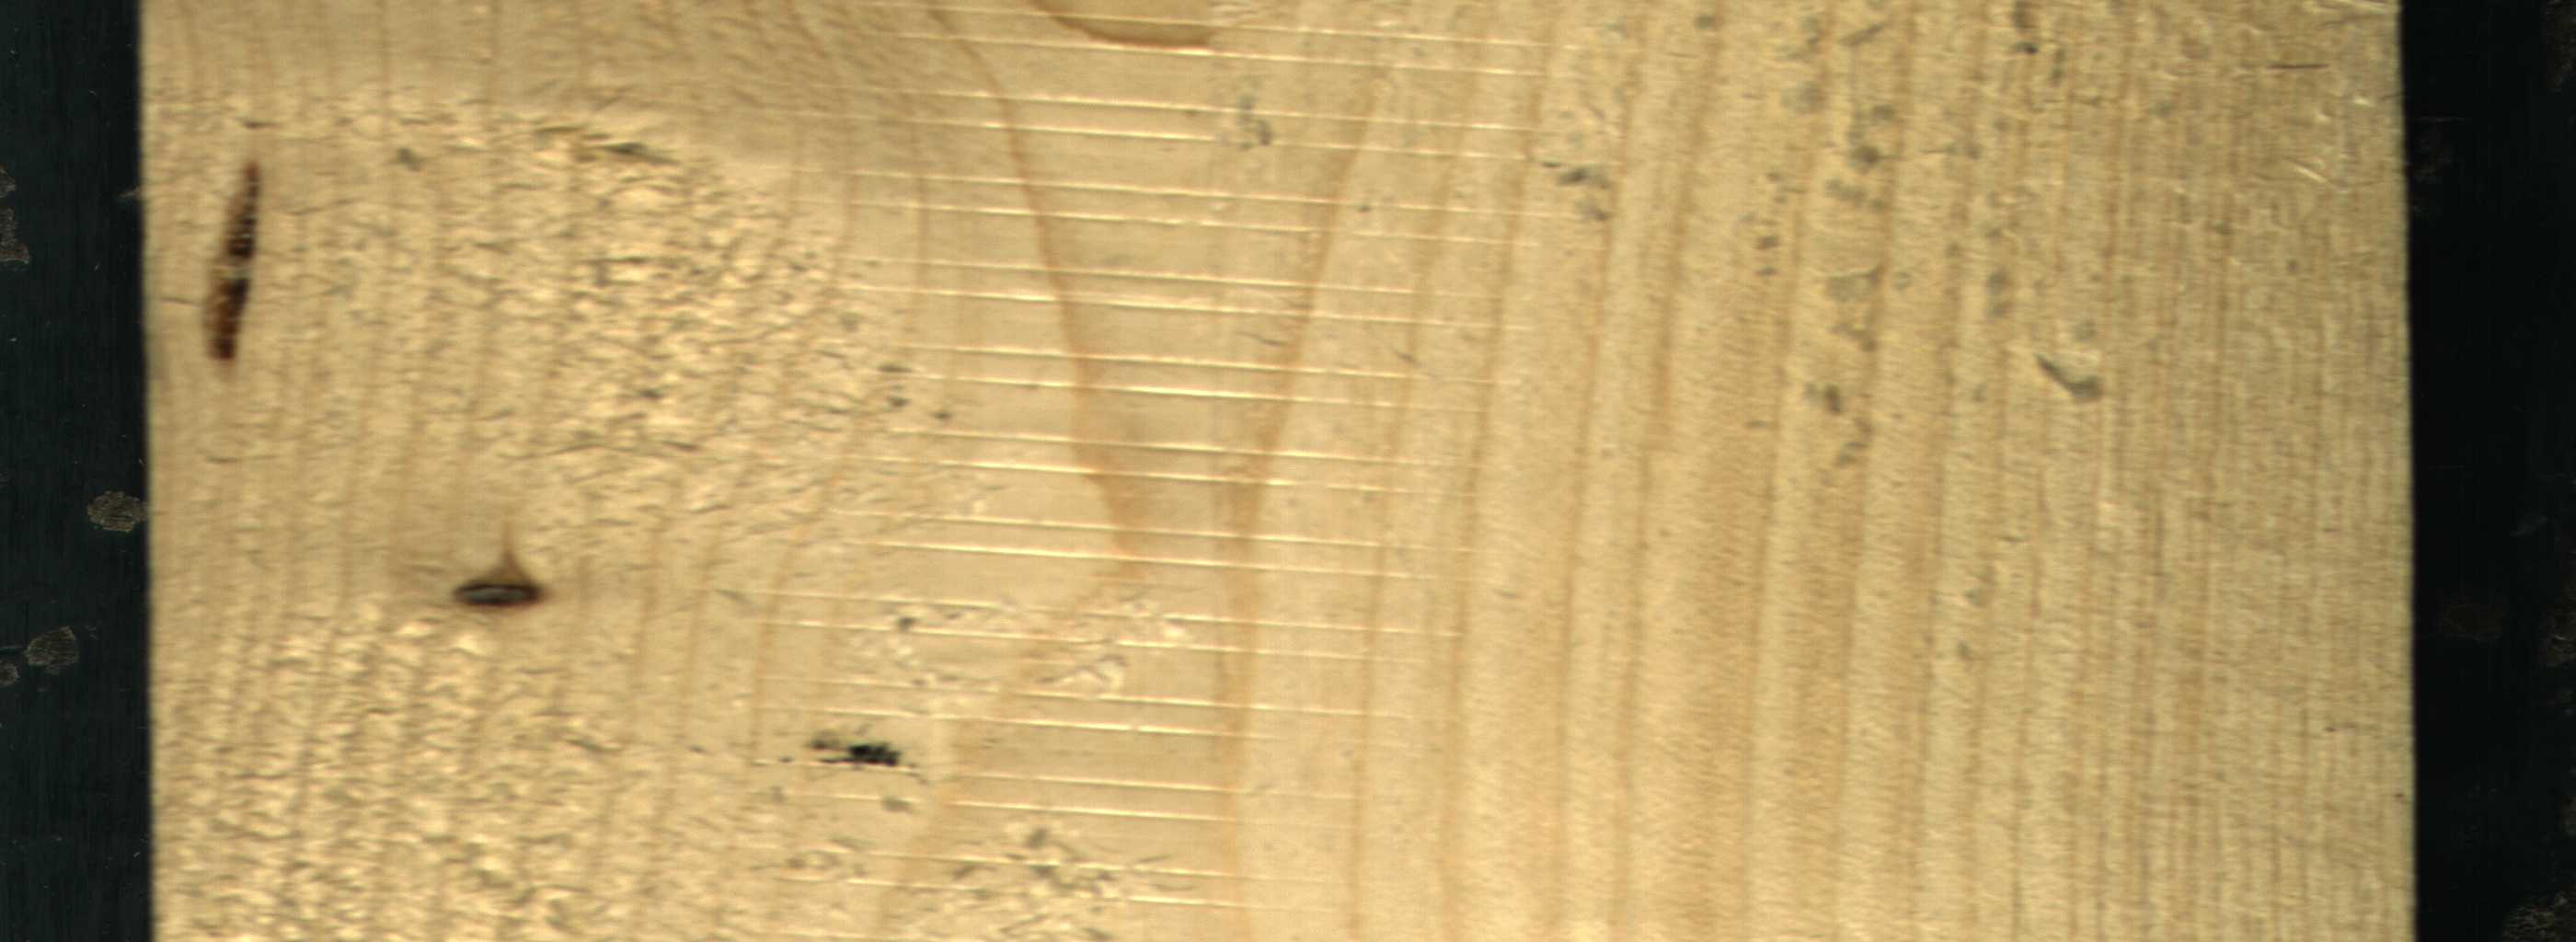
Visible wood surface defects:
resin
Dead_Knot